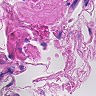
Metastatic tissue present: no